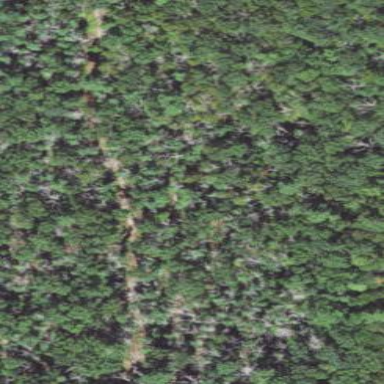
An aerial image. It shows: Broadleaved woodland area.